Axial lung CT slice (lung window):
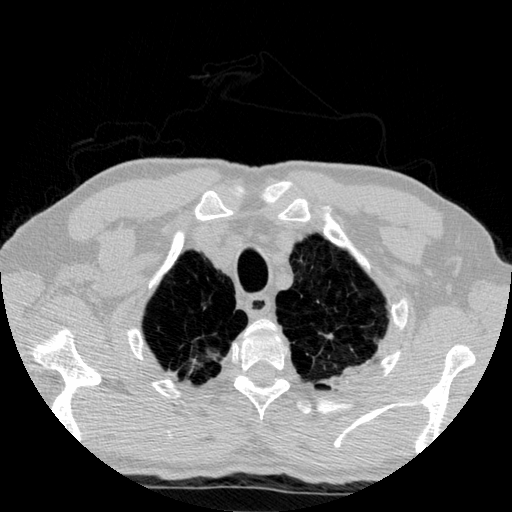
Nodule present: no